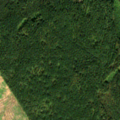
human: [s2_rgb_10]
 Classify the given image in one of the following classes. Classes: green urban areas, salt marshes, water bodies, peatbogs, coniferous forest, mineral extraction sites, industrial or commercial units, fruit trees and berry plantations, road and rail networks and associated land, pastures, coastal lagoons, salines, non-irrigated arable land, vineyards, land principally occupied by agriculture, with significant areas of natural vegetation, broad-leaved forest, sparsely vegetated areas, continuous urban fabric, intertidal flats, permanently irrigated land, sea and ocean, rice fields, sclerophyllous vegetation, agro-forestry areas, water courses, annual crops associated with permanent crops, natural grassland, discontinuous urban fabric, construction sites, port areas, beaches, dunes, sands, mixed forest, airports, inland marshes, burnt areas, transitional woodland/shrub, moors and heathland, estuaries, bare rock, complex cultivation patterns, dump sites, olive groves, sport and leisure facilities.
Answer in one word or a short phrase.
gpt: coniferous forest, mixed forest, transitional woodland/shrub